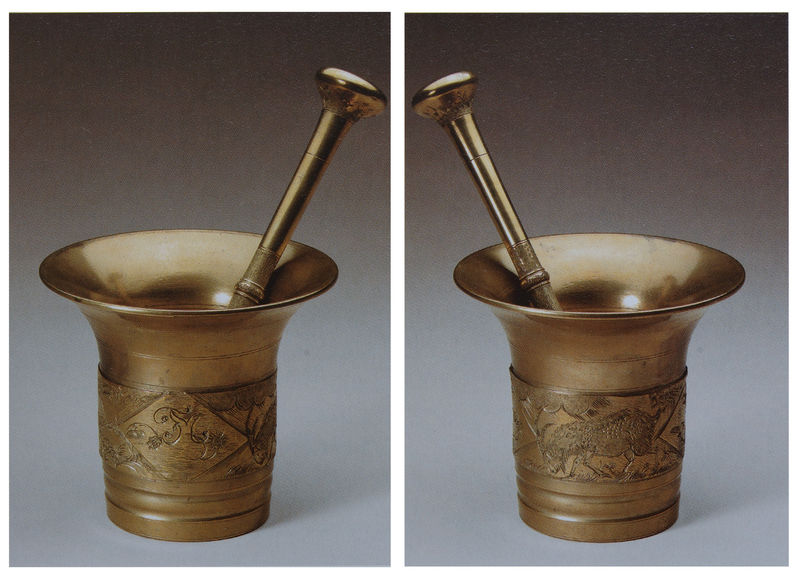
Titel: Mörser und Stößel
Künstler: Franz Marc
Standort: München
Institution: Städtische Galerie im Lenbachhaus
Schlagwörter: baum, blau, körper, wasser, wolken, gelb, blumen, braun, licht, schmuck, tier, muster, ornament, zylinder, band, barock, schale, teller, bild, signatur, spiegel, spiegelung, kirche, gold, kelch, klassizismus, pflanze, pflanzen, schleifen, borte, renaissance, rund, stock, krug, stilleben, stillleben, goldfarben, relief, topf, schrift, ansicht, spiegelbild, stab, linien, rand, dekoration, symmetrie, trennung, inschrift, glanz, dekor, floral, ornamente, verzierung, glänzend, metall, bronze, reflexion, foto, fotografie, photographie, griff, becher, gusseisen, gefäß, messing, zinn, schaf, antike, vergoldet, rückseite, symmetrisch, geschirr, monogramm, kupfer, strich, seitenverkehrt, spiegelverkehrt, medizin, gravur, photo, vorderseite, ornamental, fries, raute, knauf, küche, initialien, werkzeug, glocke, museum, hörner, wildschwein, gefäße, verzeirung, guss, bock, fotographie, stier, klassik, gegenstand, szenen, ziegenbock, ziege, behälter, doppelt, verzierungen, mörser, eber, rillen, insignien, punze, klassisch, haushalt, klang, verziehrung, ansichten, initial, behältnis, steinbock, stössel, beidseitig, fotografire, gewürze, glanzu, goldmörser, gravour, mate, mattiert, memory, mrse, musterband, mürser, reliefband, strößel, stüssel, zweistig, kunstvoll, ziselierung, goldschmiedearbeit, graviert, punzierung, apotheke, wase, ziselieren, geprägt, bison, apotheker, wildsau, zieselierung, animalisch, arznei, medikamente, dekortion, alchemie, nashorn, küchengerät, punzieren, wilschwein, kräter, wisent, kochgerät, zeigenbock, klangschale, zerstoßen, fdekoration, buchtstabe, morser, grig, schlögel, relief ziselierung, lithurie